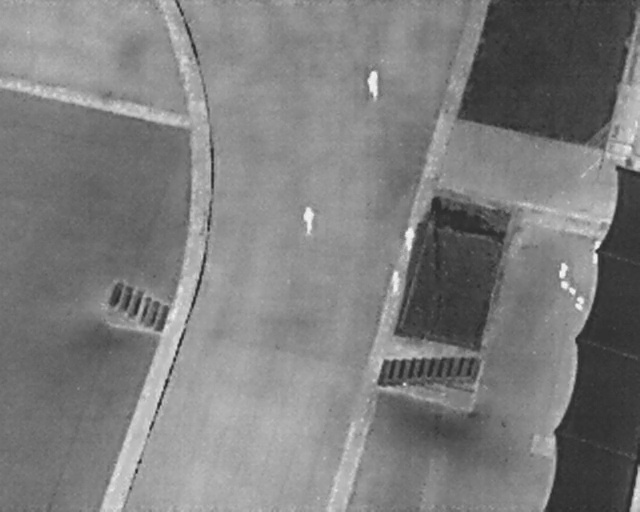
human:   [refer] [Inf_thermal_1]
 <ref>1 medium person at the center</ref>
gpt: <box>[[59, 54, 63, 55, 2]]</box>

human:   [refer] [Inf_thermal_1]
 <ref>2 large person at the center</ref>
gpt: <box>[[45, 41, 50, 44, 2], [61, 45, 66, 47, 2]]</box>